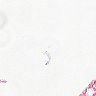
Metastatic tissue present: no